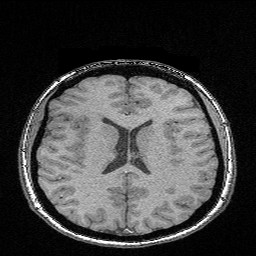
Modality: FLASH
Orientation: coronal
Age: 24
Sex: female